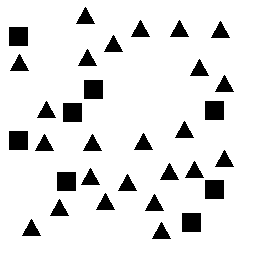
Squares: 8
Triangles: 24
Stars: 0
Total shapes: 32